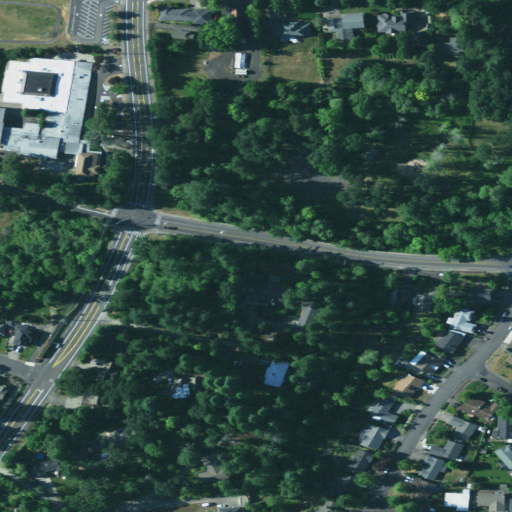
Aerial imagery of valley in Oregon named Gibson Gulch containing low intensity development, open development, medium intensity development, pasture, woody wetlands, evergreen forest, high intensity development, and herbaceous wetlands